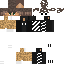
A male human skin with medium skin, wearing brown long hair dressed in a blue hoodie and black pants, featuring a closed mouth.